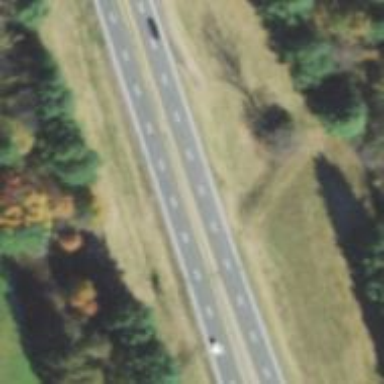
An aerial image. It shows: This image shows trunk highway that functions as expressway.